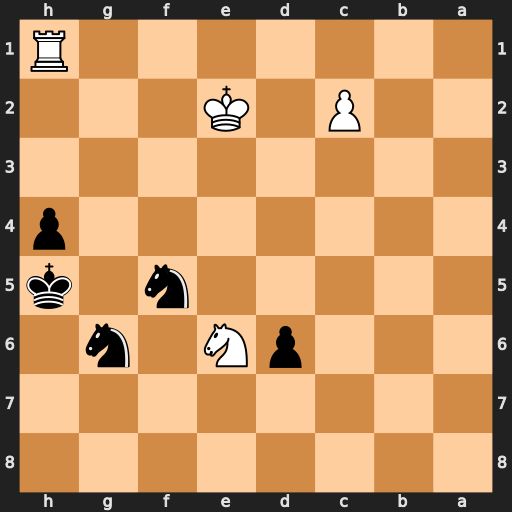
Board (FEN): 8/8/3pN1n1/5n1k/7p/8/2P1K3/7R
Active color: b
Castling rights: -
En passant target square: -
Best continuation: Ng3+ Kf3 Nxh1